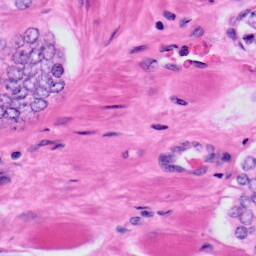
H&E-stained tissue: Prostate